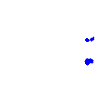
Particle: electron